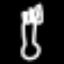
Label: fork